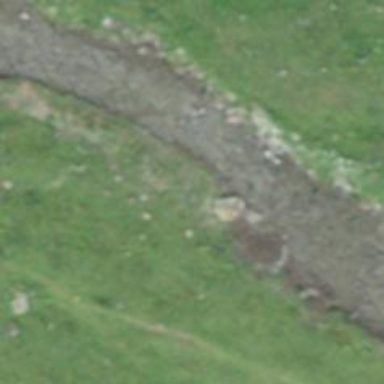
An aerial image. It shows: Path covered in grass.